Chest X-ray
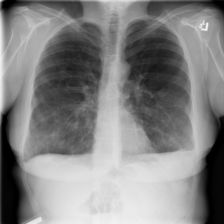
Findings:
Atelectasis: negative
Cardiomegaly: negative
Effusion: negative
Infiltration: negative
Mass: negative
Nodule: negative
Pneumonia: negative
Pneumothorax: positive
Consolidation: negative
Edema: negative
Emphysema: negative
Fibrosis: negative
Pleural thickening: negative
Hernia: negative